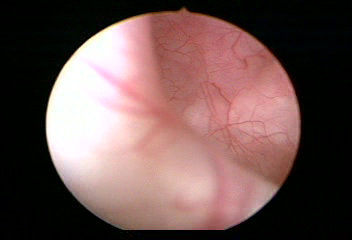
Modality: WLC
Class: Normal mucosa
Bladder cancer association: No